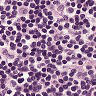
Metastatic tissue present: no